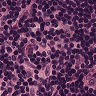
Metastatic tissue present: no